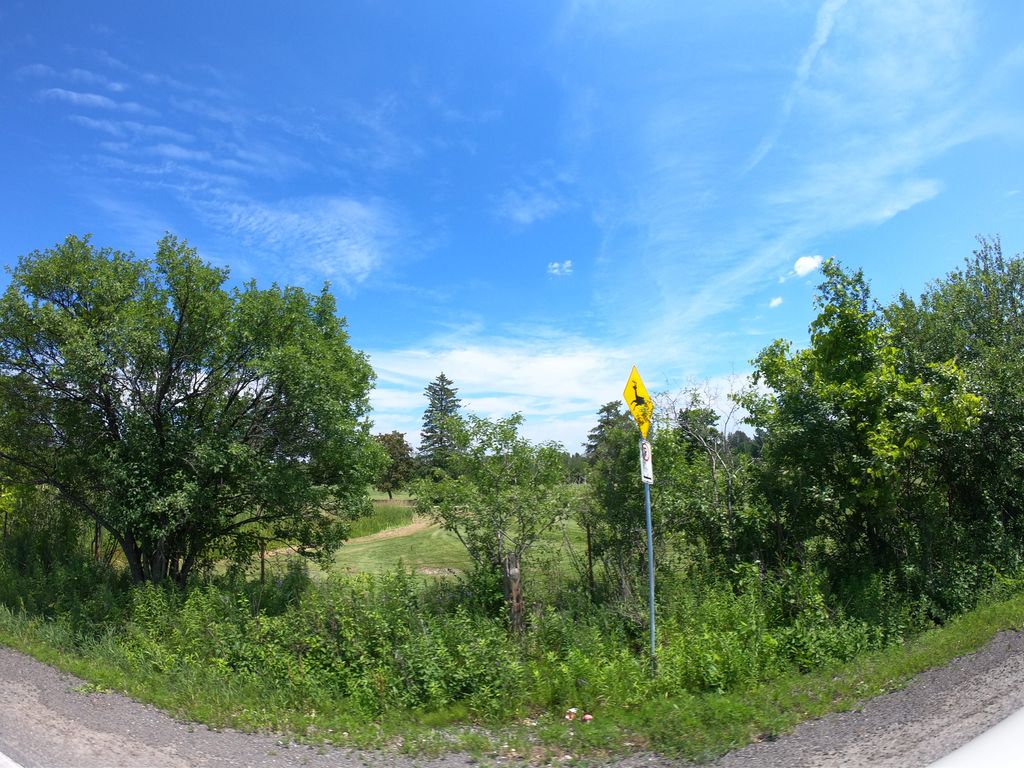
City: ottawa-gatineau